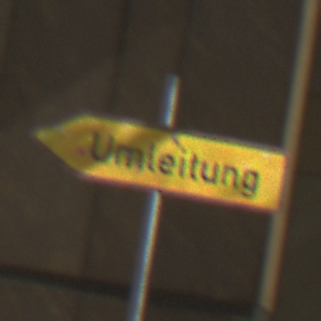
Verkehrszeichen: UmleitungswegweiserLinksweisend
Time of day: MorningAfternoon
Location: Outdoor (Urban)
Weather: PartlyCloudy
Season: NotSpecified
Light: Natural